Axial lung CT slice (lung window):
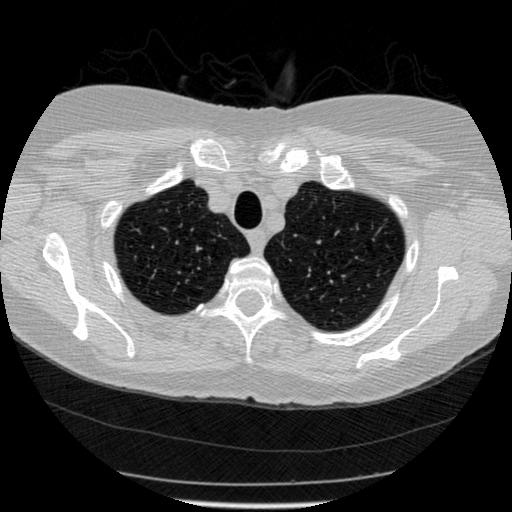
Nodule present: no